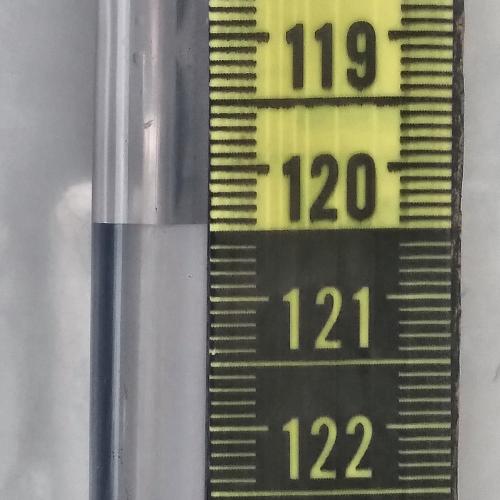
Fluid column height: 120.4 cm